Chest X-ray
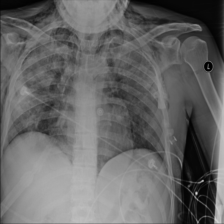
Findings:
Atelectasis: negative
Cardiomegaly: negative
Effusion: negative
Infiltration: positive
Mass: negative
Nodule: negative
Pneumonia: negative
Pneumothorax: negative
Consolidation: negative
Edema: negative
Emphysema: negative
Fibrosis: negative
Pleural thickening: negative
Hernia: negative